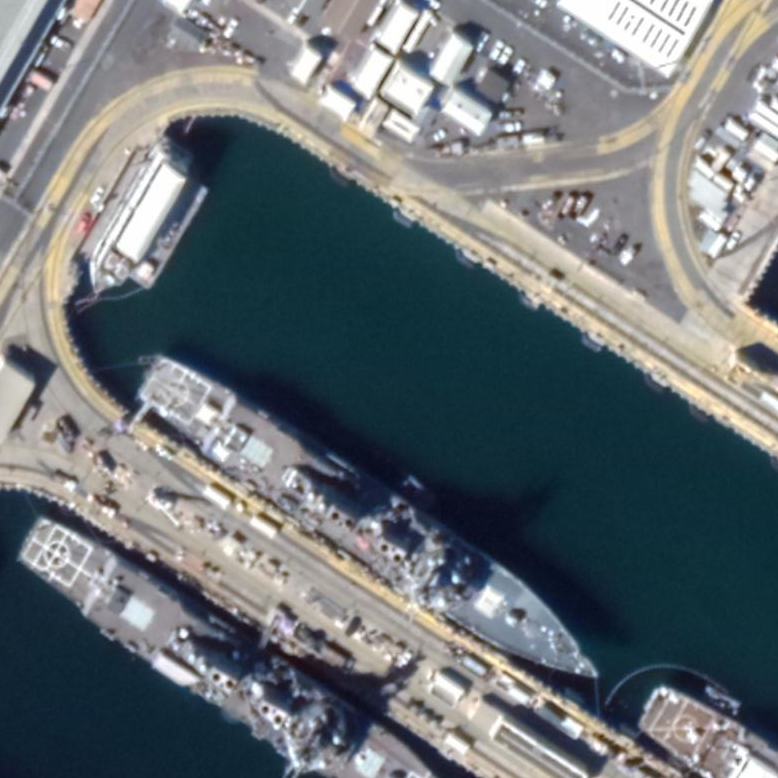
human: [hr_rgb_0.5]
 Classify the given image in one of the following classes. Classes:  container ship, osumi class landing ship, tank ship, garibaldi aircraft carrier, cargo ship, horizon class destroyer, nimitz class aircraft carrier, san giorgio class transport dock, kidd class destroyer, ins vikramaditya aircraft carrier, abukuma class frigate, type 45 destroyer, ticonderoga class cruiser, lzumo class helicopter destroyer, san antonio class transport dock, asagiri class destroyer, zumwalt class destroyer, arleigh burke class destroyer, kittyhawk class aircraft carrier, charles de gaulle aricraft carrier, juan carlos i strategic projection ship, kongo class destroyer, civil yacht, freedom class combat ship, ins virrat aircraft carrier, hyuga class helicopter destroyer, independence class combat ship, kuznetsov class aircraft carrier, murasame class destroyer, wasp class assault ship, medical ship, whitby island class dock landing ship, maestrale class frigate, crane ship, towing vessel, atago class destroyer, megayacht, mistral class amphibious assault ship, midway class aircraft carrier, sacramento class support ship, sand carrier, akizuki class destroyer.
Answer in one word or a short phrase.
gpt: Arleigh Burke class destroyer